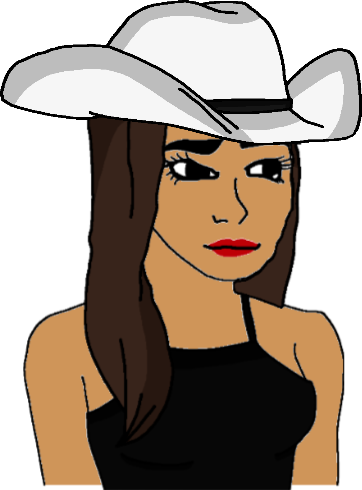
Label: 4_Yes_Chad